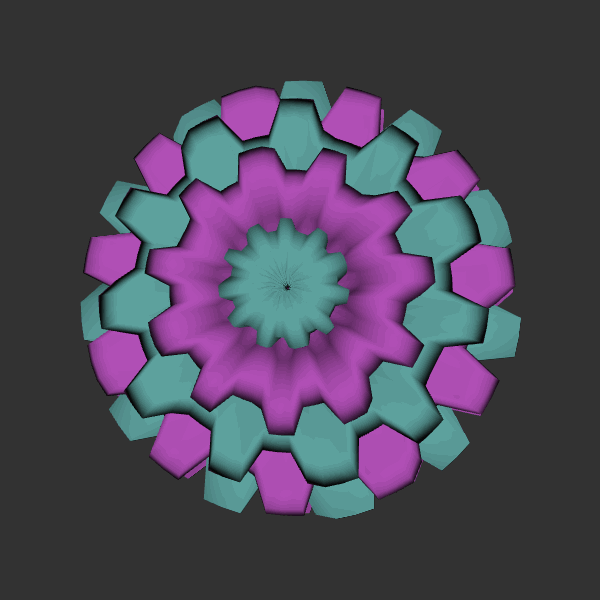
Background: dark